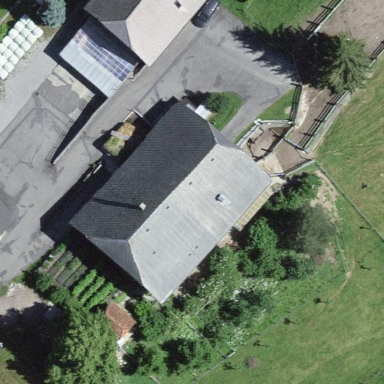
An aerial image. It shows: Farmyard area.